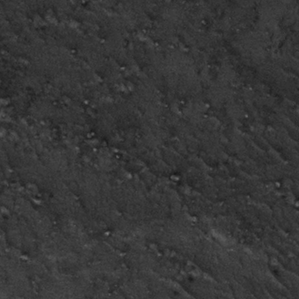
Label: frost